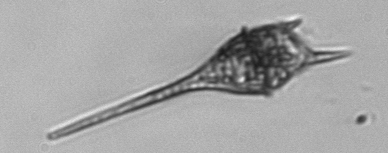
Label: Tripos_lineatus